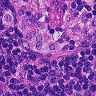
Metastatic tissue present: no